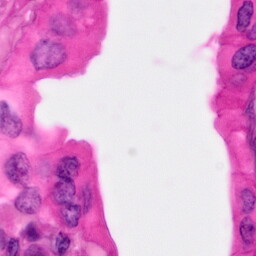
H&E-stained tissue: Pancreatic